Question: I am looking for a custom expandable ListView similar to the one in the Twitter app.
I have looked at SlideExpandableListView located here: <URL> but it has to have a button reveal the menu, rather than onLongClick and it takes up more space in the list. I would prefer the menu to show over the ListView item.
I have searched the web but can't find anything similar to the Twitter implementation. Does anybody know of an implementation that could help?
Thanks,
Justin
Twitter Example:

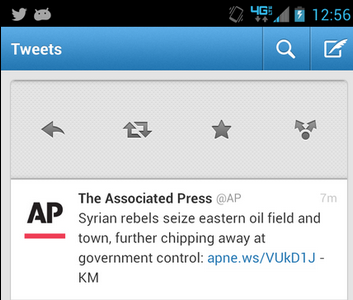
Answer: Can't you just add a listener to the SlideExpandableListView? <URL>